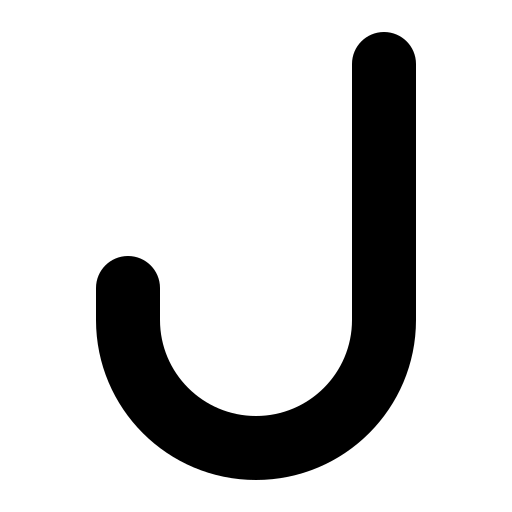
Tags: icon, FontAwesome, fa-icon, solid, j